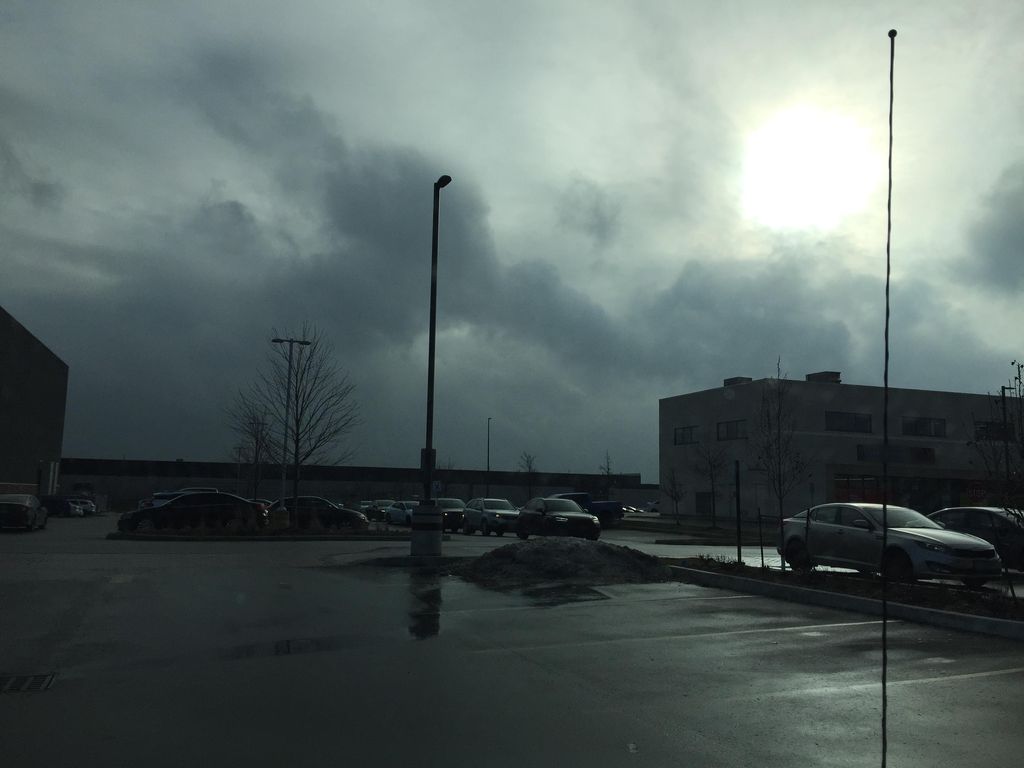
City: kitchener-waterloo